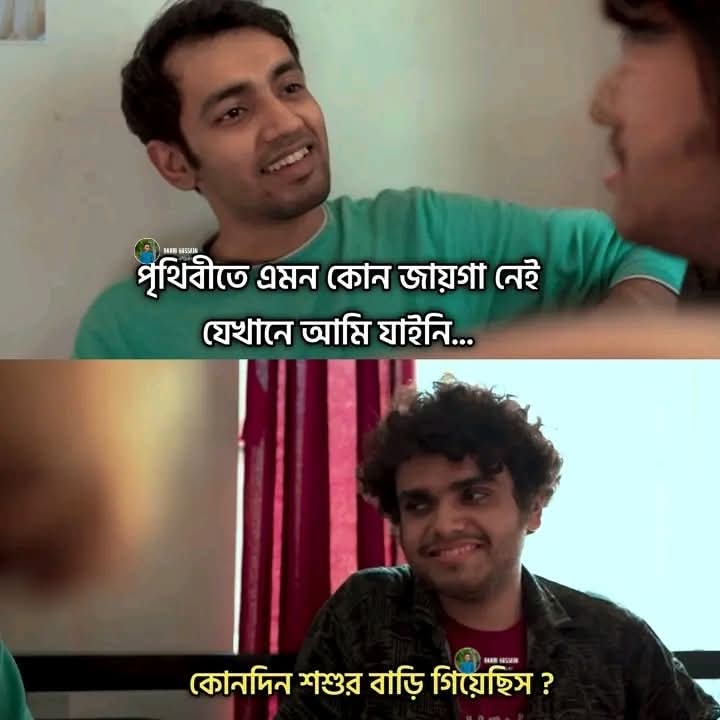
Text: পৃথিবীতে এমন কোন জায়গা নেই যেখানে আমি যাইনি...
কোনদিন শশুর বাড়ি গিয়েছিস?
Label: Non Hate